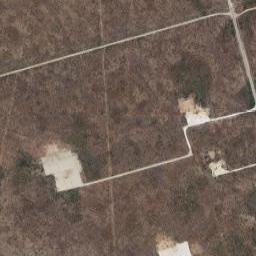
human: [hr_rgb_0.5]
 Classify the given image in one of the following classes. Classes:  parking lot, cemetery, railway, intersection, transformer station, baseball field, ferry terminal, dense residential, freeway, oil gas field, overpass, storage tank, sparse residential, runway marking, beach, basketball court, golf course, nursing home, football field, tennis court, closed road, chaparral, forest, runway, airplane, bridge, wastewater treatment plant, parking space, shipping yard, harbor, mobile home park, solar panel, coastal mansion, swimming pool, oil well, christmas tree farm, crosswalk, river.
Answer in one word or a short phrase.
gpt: oil gas field